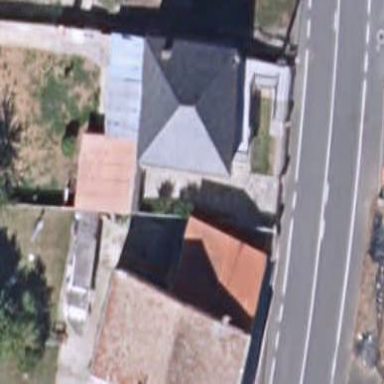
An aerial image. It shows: Simple house.